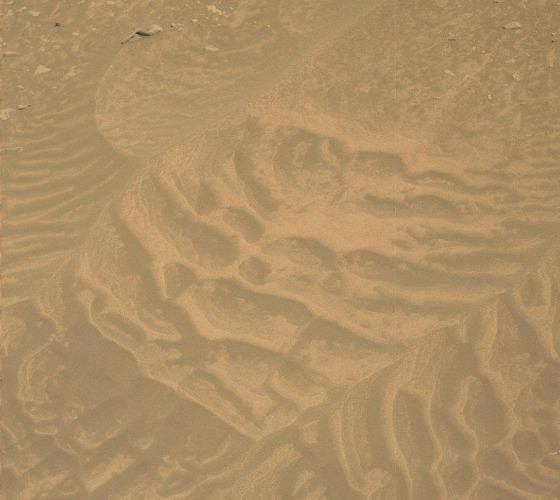
Terrain classes present: Gravel / Sand / Soil, Rock